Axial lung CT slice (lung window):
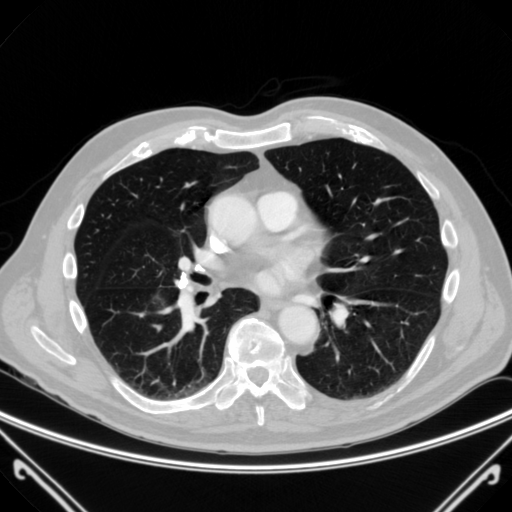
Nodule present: no